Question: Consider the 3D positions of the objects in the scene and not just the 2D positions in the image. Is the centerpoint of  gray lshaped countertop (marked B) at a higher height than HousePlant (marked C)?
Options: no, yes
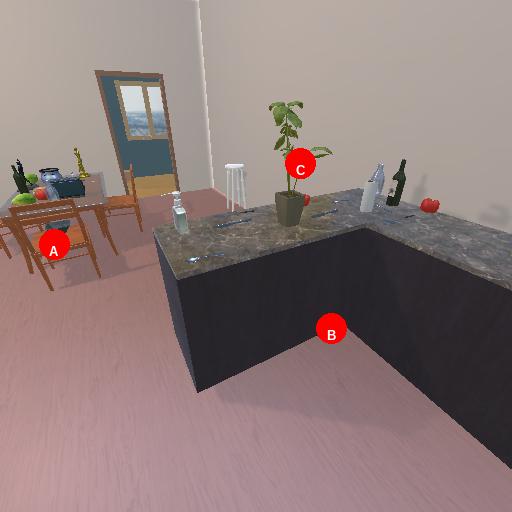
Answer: no